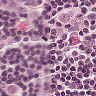
Metastatic tissue present: yes